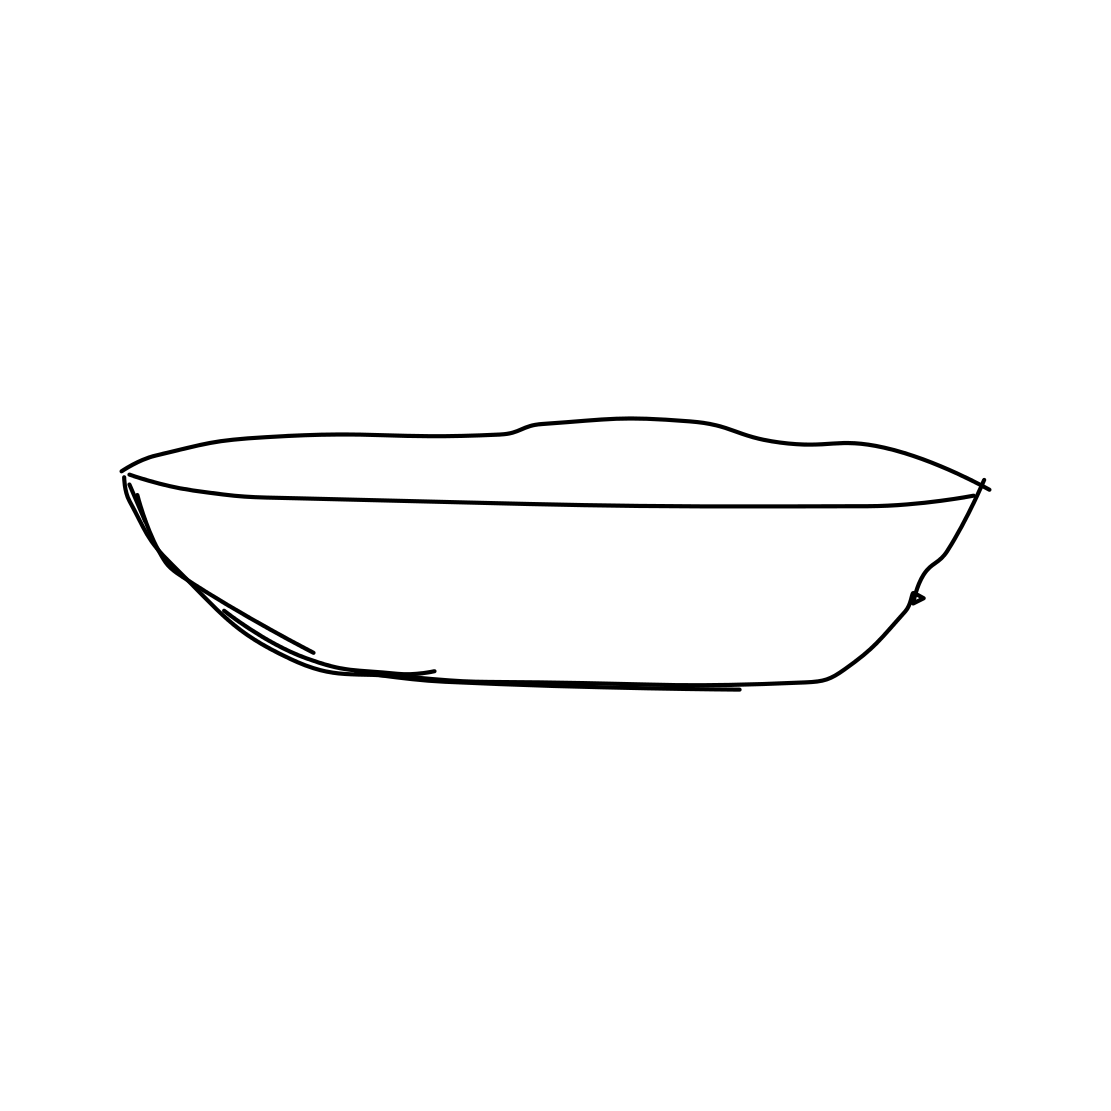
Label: bowl